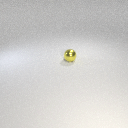
small yellow metal sphere